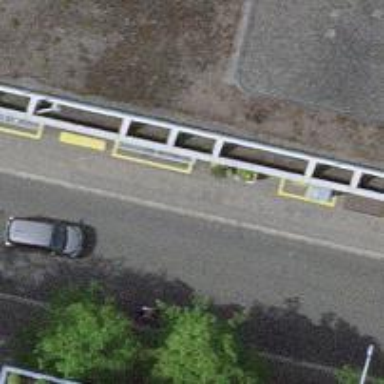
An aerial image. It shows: Bicycle parking facility.